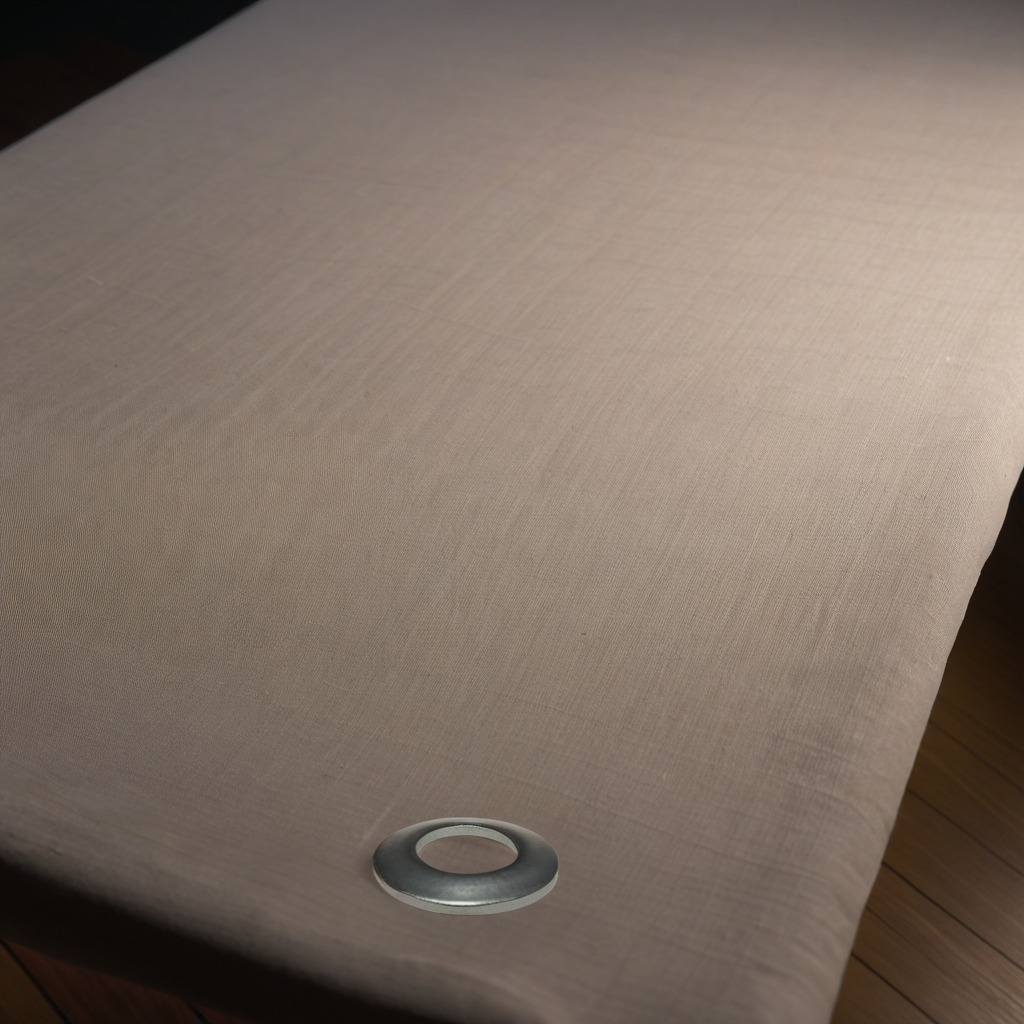
A flat metal washer lies on the wooden table in the workshop.